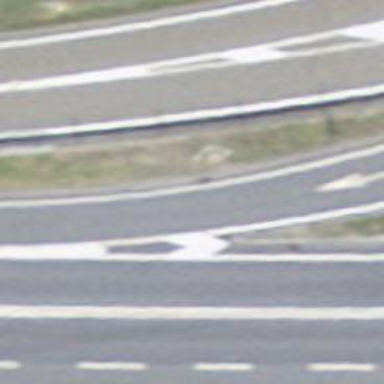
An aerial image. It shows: Trunk link highway with asphalt surface.